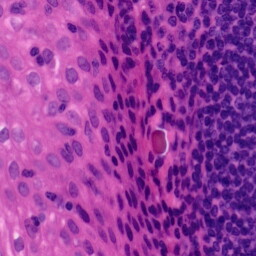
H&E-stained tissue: Tonsil